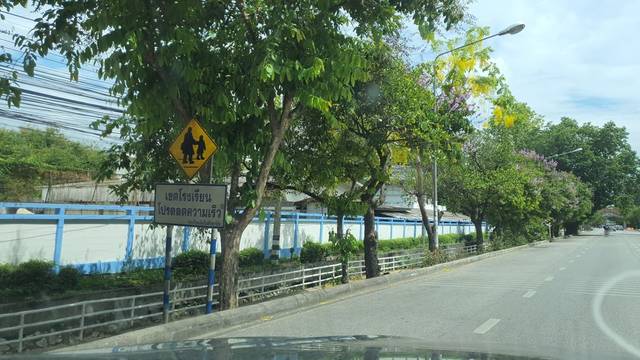
Region: Thailand
Coordinates: 18.784, 98.978